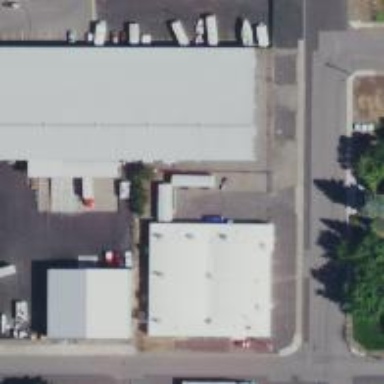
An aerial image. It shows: Warehouse.